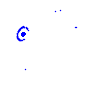
Particle: electron